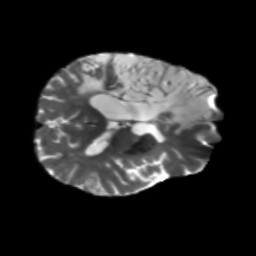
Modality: T2w
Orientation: axial
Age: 64
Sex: male
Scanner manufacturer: siemens
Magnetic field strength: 3 T
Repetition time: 5.25 s
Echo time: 0.08 s